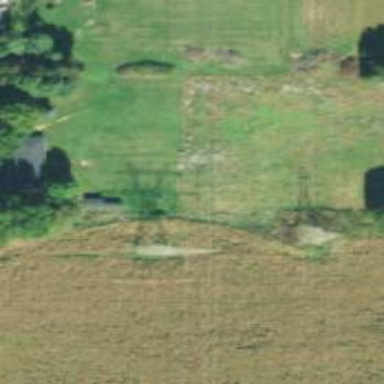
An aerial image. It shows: Lattice structure tower used for power transmission.